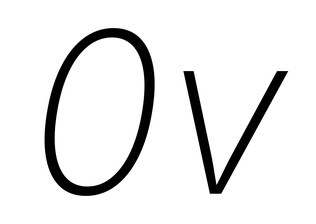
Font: Inter-Italic_ExtraLight_Italic